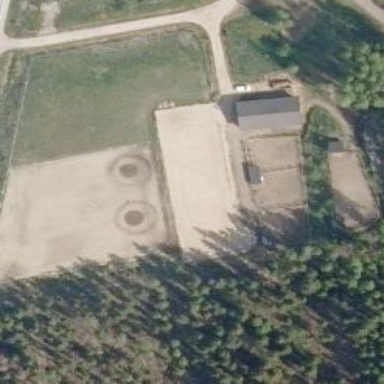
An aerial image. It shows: Equestrian sport area within farmyard.